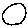
Label: circle